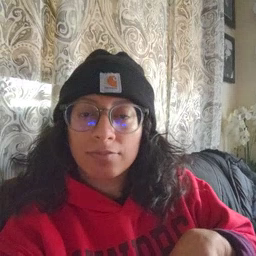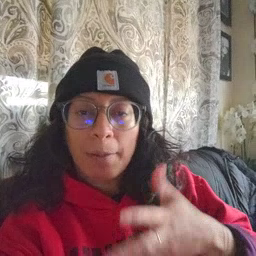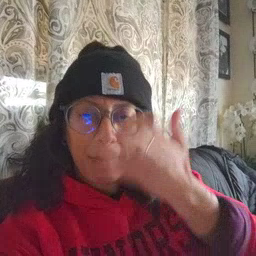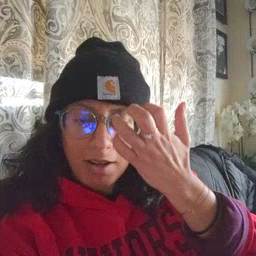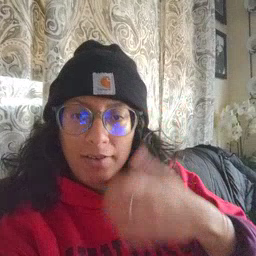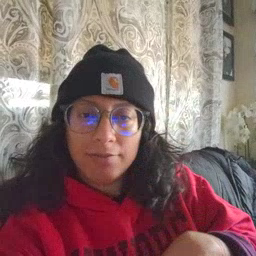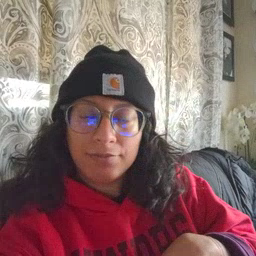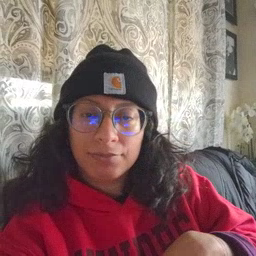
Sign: mad